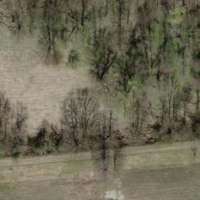
EUNIS habitat code: 41
Species observed at this site:
Poecile palustris
Cyanistes caeruleus
Fulica atra
Anas platyrhynchos
Parus major
Erithacus rubecula
Mergus merganser
Dendrocopos major
Milvus migrans
Corvus cornix
Garrulus glandarius
Aegithalos caudatus
Columba palumbus
Sylvia atricapilla
Turdus merula